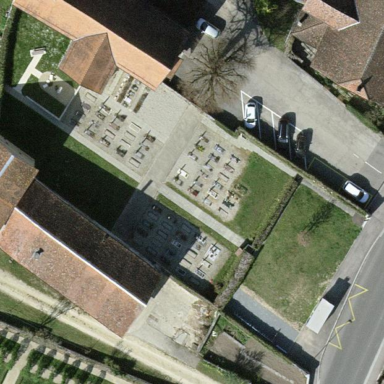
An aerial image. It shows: Graveyard.